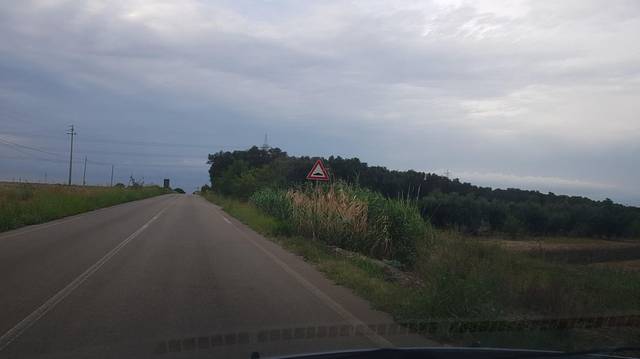
Region: Italy
Coordinates: 40.59, 17.961